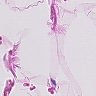
Metastatic tissue present: no